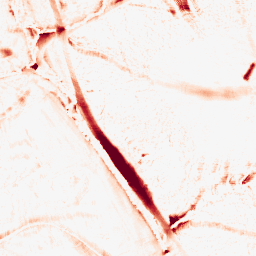
Category: morphological
Decomposition family: morphological_ellipse
Decomposition parameters: operation: opening
width: 20
height: 20
Upsampling method: edge_directed
Upsampling parameters: scale: 2
Upsampling scale: 2